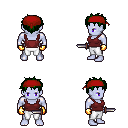
a pixel art fantasy rpg character, male body template, dark elf, purple skin, maroon pirate shirt, white pants, green bedhead hairstyle, red bandana, gold gloves, dagger, four views (front, back, left, right), 2x2 character sprite sheet, small pixel art, hard edges, no anti-aliasing